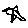
Label: bird